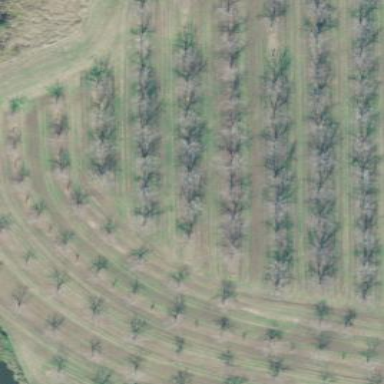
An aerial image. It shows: Orchard.